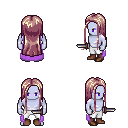
a pixel art fantasy rpg character, male body template, dark elf, purple skin, lavender cape, white pants, white blonde extra-long hairstyle, brown shoes, dagger, four views (front, back, left, right), 2x2 character sprite sheet, small pixel art, hard edges, no anti-aliasing